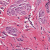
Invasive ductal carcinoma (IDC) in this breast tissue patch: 0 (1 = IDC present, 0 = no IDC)